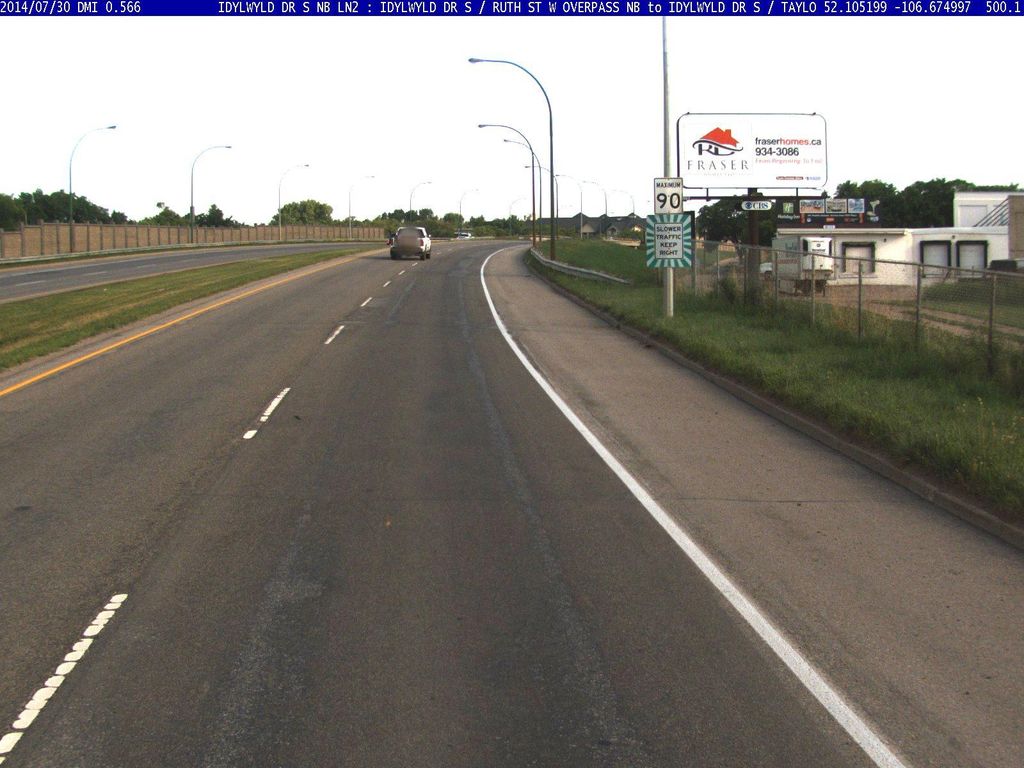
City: saskatoon